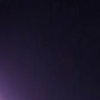
Label: space